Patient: sex M, age 60
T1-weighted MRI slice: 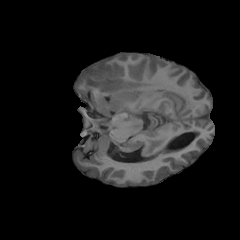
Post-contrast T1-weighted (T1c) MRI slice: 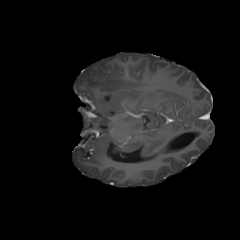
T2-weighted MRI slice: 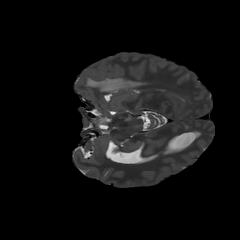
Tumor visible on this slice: yes
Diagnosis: Glioblastoma, IDH-wildtype
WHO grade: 4